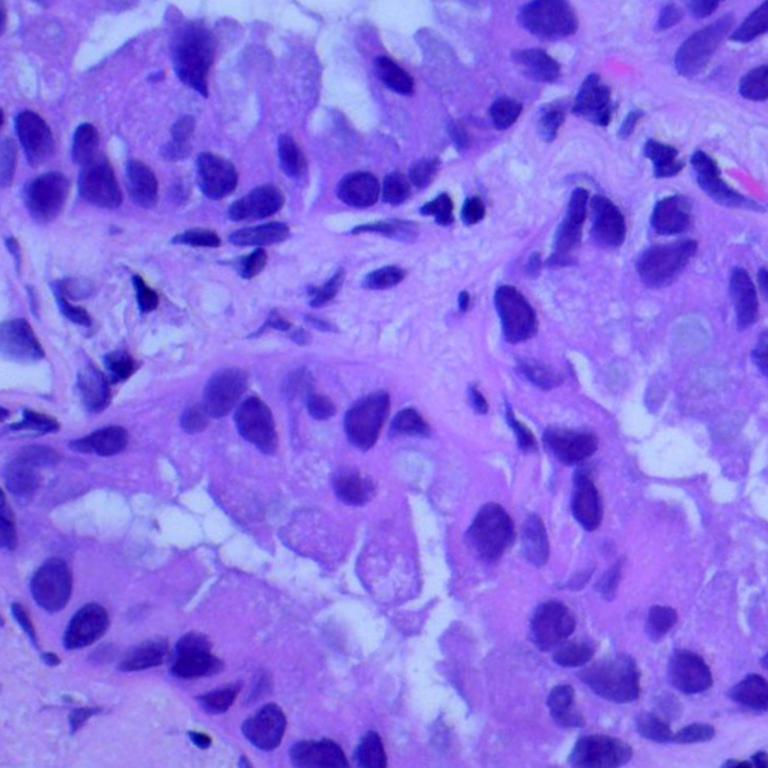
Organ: lung
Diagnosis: adenocarcinomas